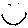
Label: smiley face